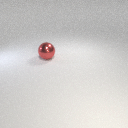
large red metal sphere